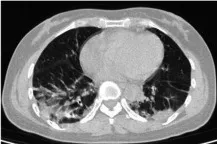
Chest CT of the patient. (A) Chest CT showed increased texture in both lungs with patchy/streaky hyperdense shadows with blurred edges (before hospitalization).
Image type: radiology (ct)